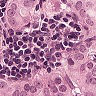
Metastatic tissue present: yes